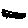
Label: square